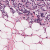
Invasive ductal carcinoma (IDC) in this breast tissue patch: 1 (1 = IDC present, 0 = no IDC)